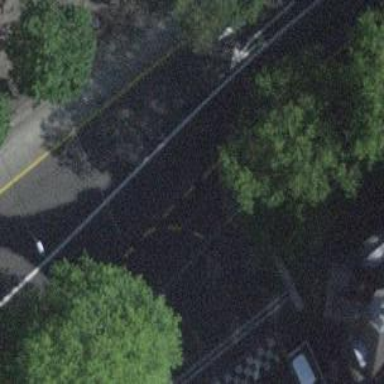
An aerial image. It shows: Primary highway with trolley wires running alongside it. The sidewalk on both sides is separate from the road and has asphalt surface.